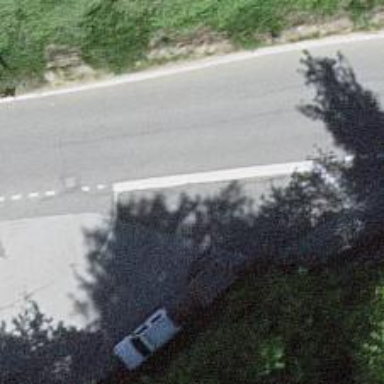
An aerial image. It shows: Bus stop along the road.